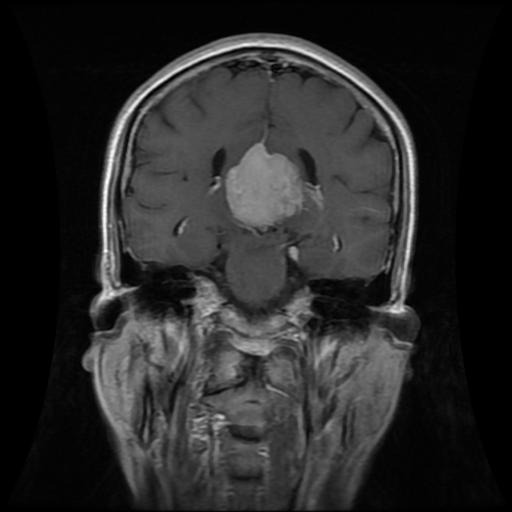
Label: meningioma